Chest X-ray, AP view. Patient: 29 years old, sex F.
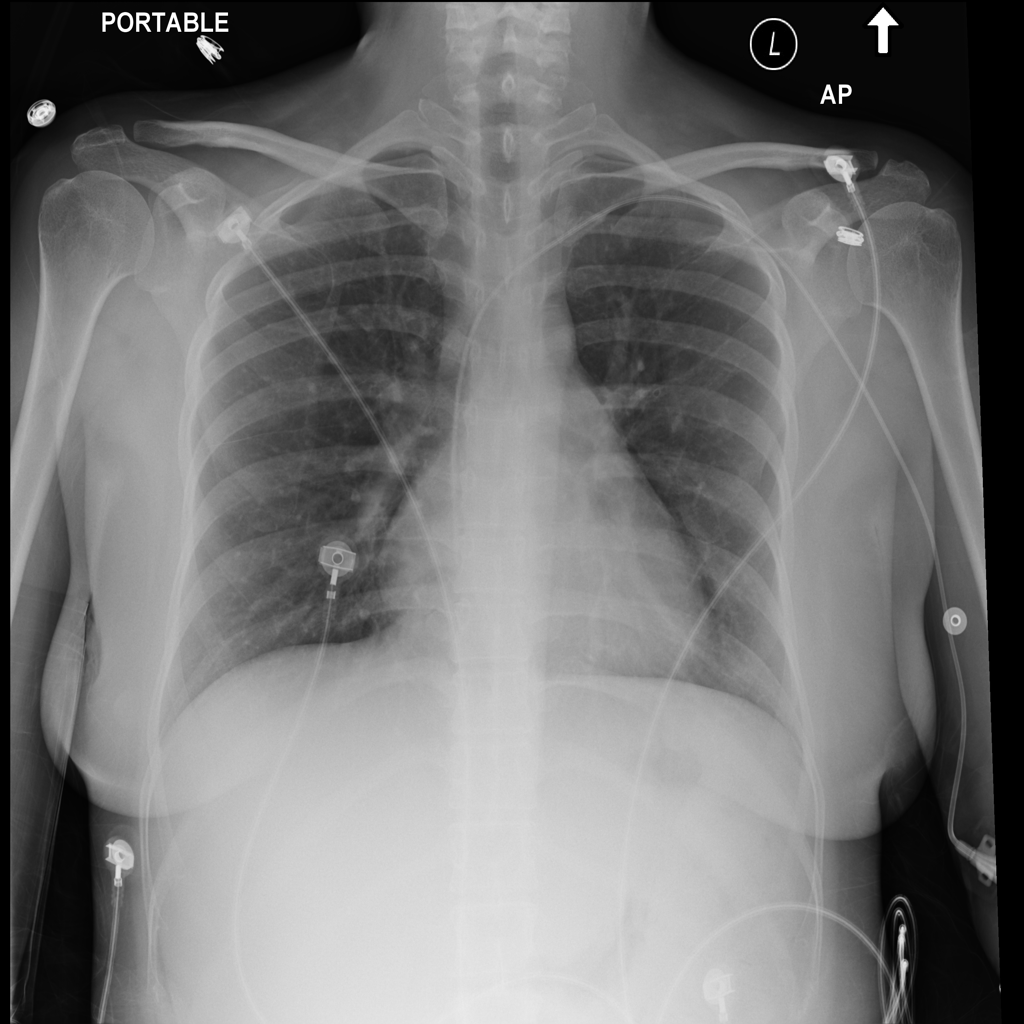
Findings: No Finding